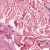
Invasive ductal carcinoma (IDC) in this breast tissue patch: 0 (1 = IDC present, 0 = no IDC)